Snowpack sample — Snodgrass Mountain, Crested Butte, Colorado (2/4/25, 12:06 PM MST)
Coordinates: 38.923, -106.968
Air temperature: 35 °F
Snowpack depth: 80 cm
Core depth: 70 cm
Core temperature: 32 °F
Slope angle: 14°, slope face: 78°
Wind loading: low
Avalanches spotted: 0
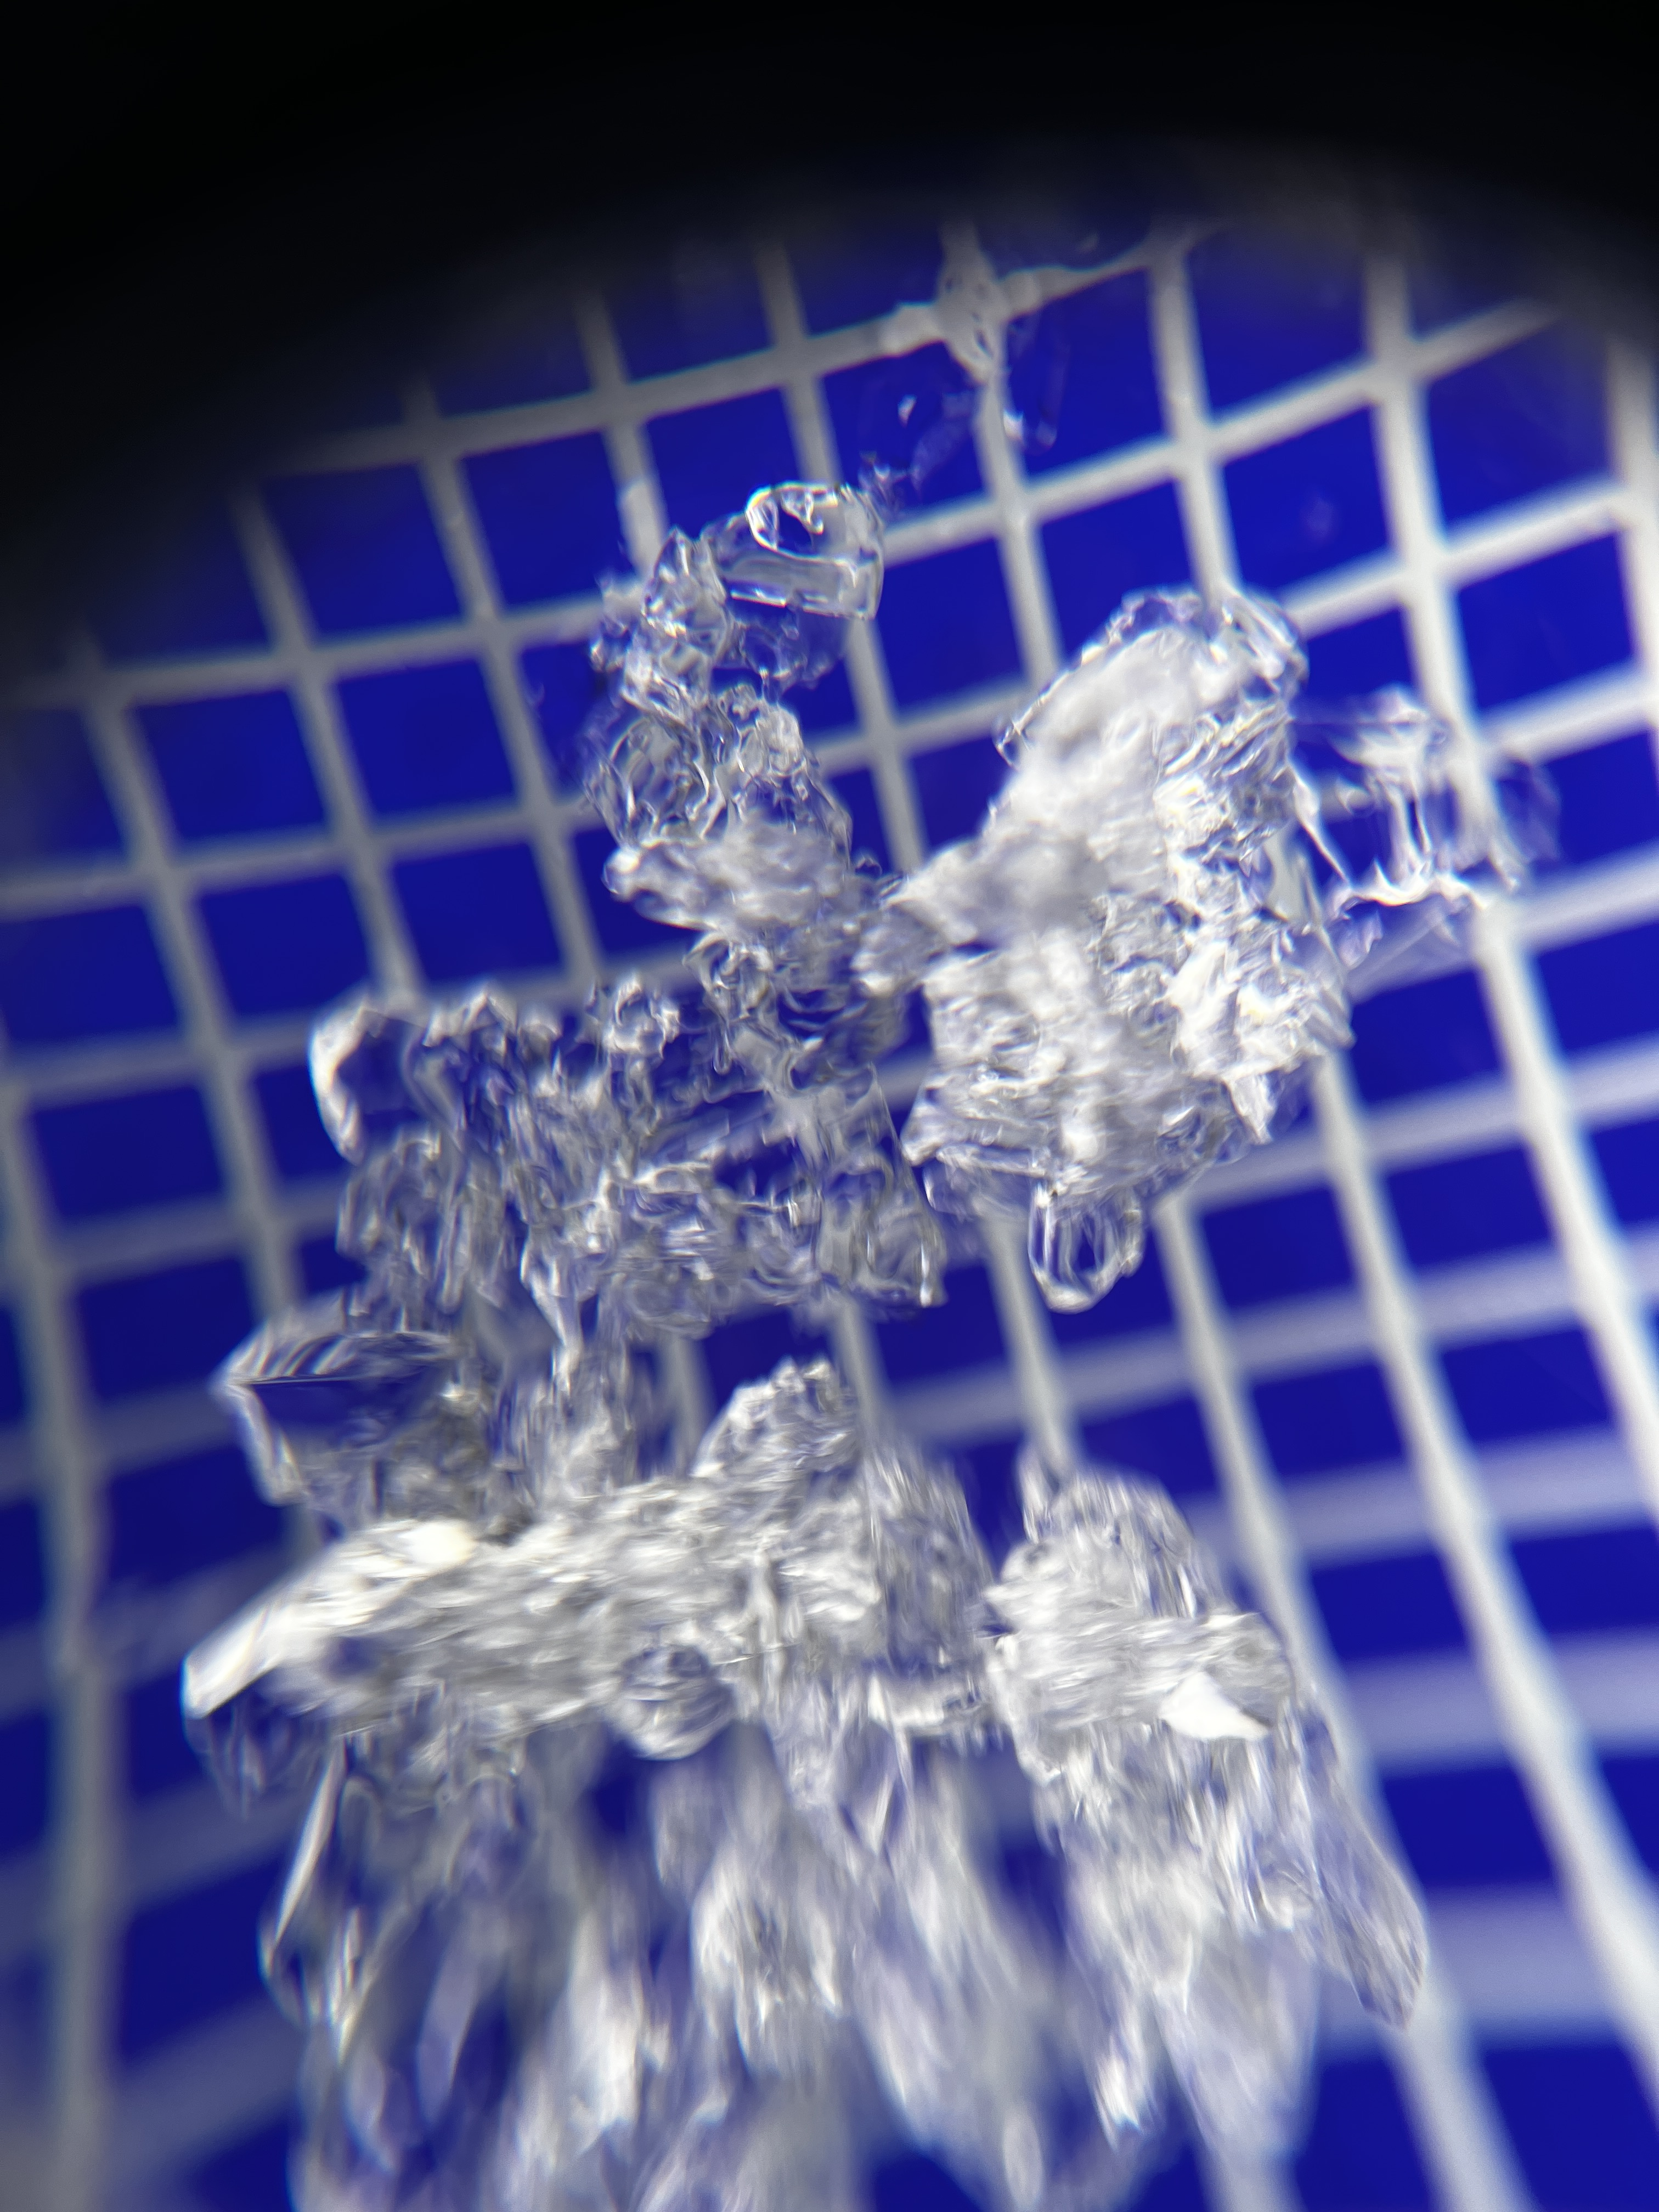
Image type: magnified_profile
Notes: No avalanches nearby, unusually warm weather for the last month reported by residents, Collected 25 yards from treeline